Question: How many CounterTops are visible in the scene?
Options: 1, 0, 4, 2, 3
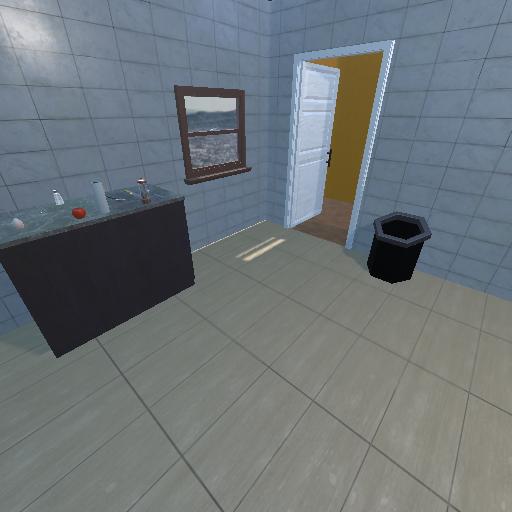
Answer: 1